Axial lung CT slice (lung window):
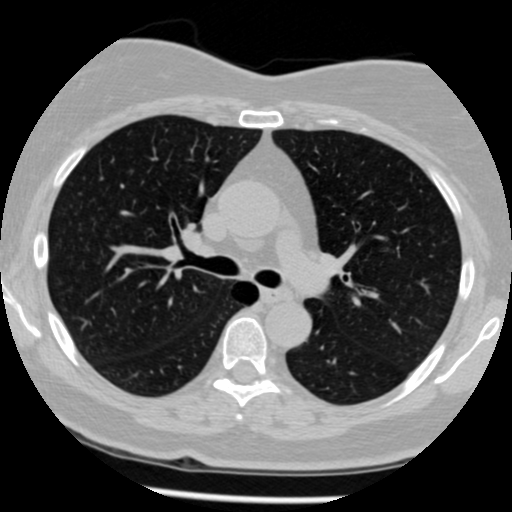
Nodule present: no